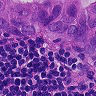
Metastatic tissue present: yes